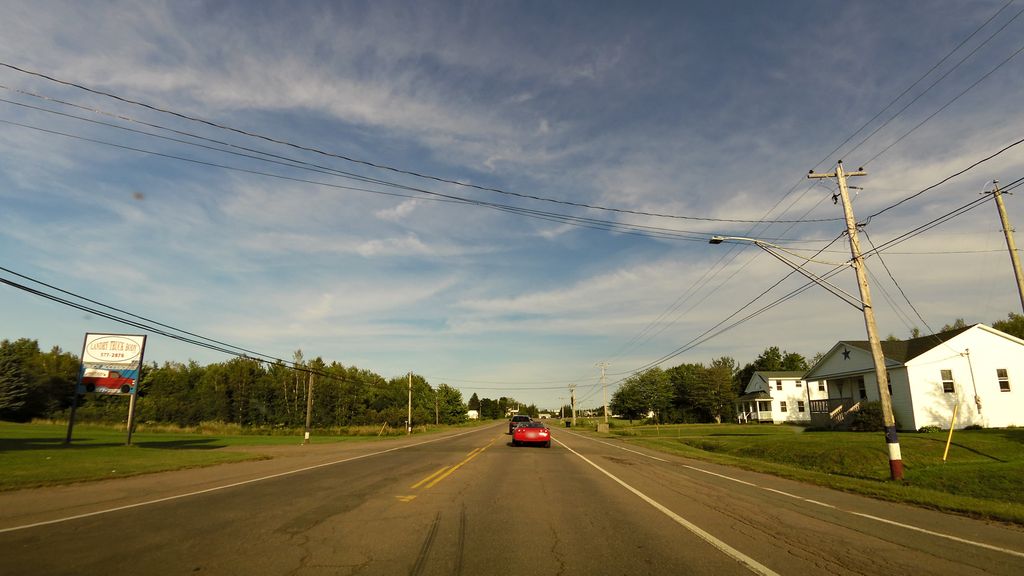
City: charlottetown